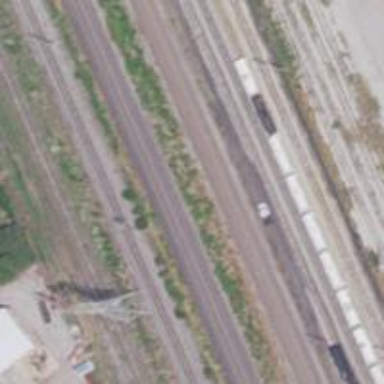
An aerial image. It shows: Railway track.